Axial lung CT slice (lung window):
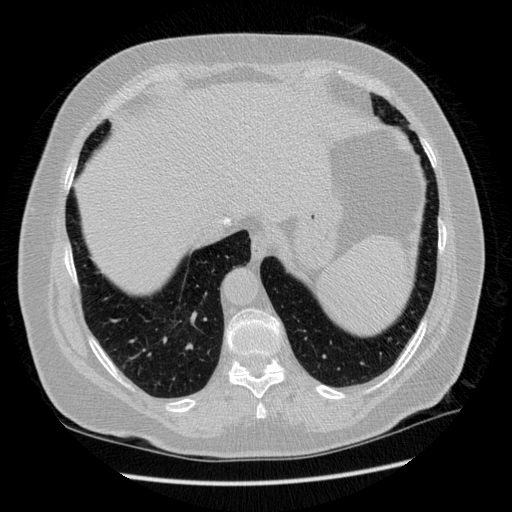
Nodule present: no